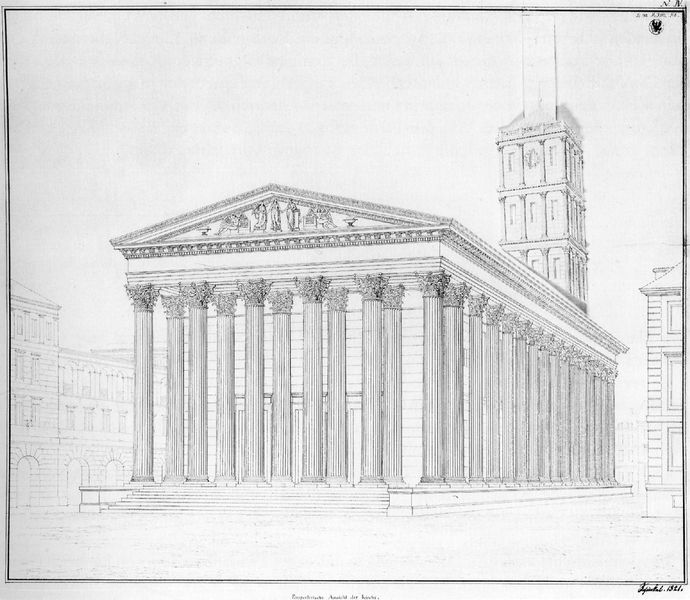
Titel: Entwurf zur Friedrich-Werderschen Kirche in Berlin
Künstler: Karl Friedrich Schinkel
Institution: Berlin, Staatliche Museen, Alte Nationalgalerie, Schinkelsammlung
Schlagwörter: stadt, fenster, skizze, säulen, zeichnung, dach, gebäude, haus, architektur, häuser, kirche, turm, fassade, giebel, graphik, platz, treppe, stufen, bleistift, entwurf, architrav, kapitell, fries, gesims, fluchtpunkt, antik, griechisch, tempel, basis, korinthisch, legende, epistyl, tympanon, bauplan, agora, dimension, basis#